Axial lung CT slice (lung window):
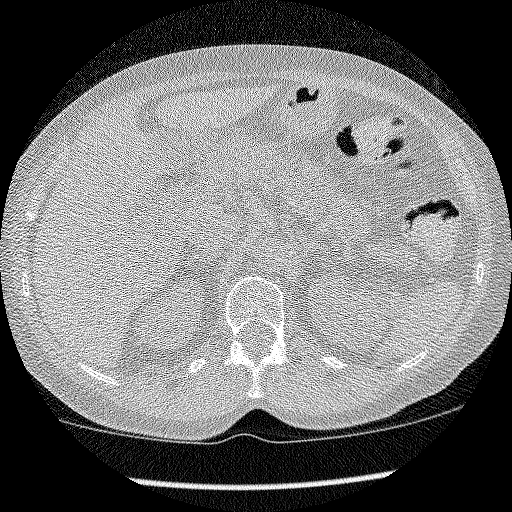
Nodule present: no